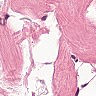
Metastatic tissue present: no